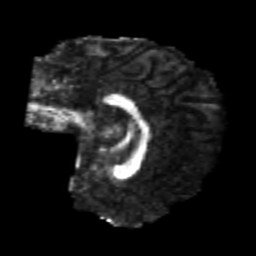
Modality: FA
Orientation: sagittal
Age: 21
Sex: female
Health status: healthy
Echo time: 0.074 s